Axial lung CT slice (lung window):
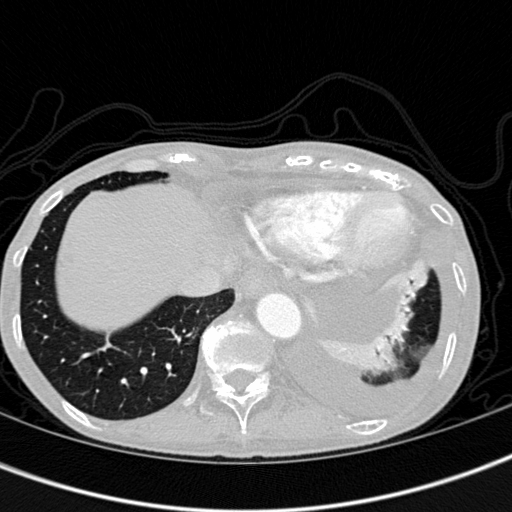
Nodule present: no